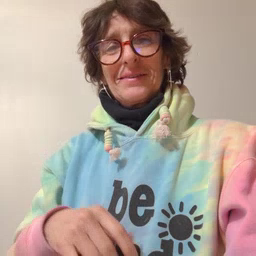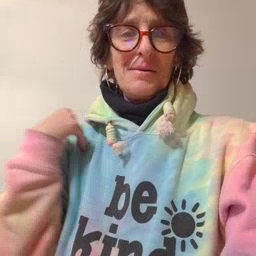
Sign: animal